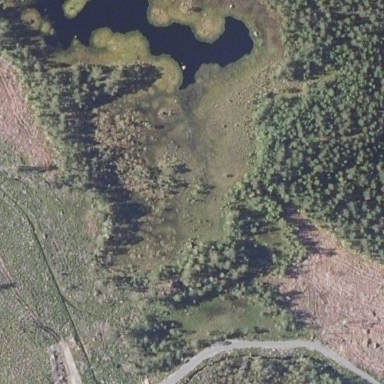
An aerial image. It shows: Bog wetland.